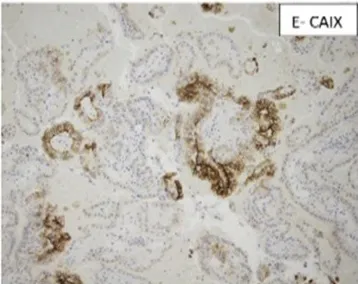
(E) Focal staining for CAIX.
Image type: pathology (immunostaining)